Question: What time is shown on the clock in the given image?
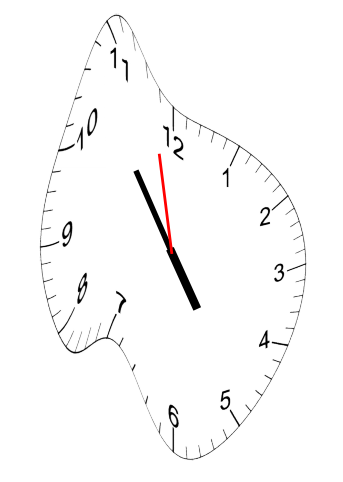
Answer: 04:53:58